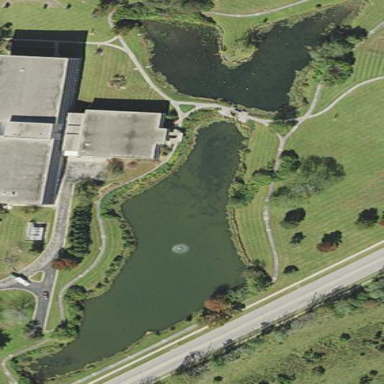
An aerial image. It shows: Pond surrounded by natural water.